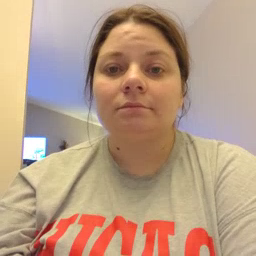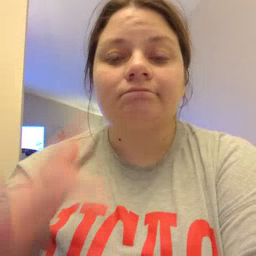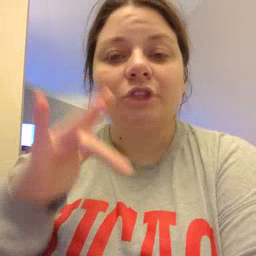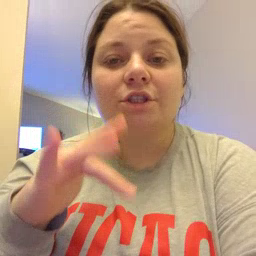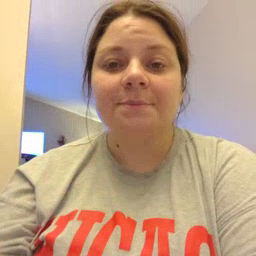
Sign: touch